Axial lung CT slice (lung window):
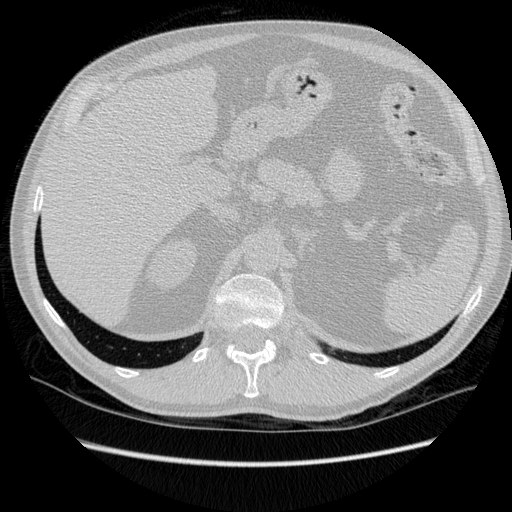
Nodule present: no